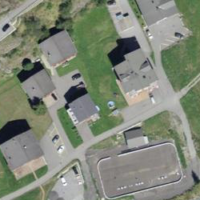
EUNIS habitat code: 23
Species observed at this site:
Tanacetum parthenium
Astragalus alpinus